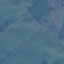
Land use / land cover: Pasture